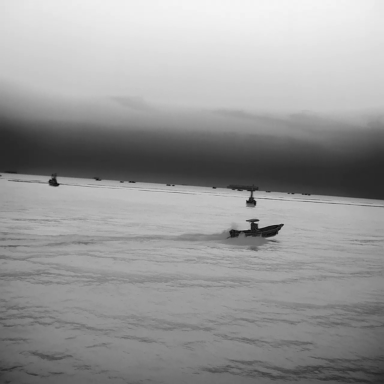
There are three objects shown in the infrared image, including a canoe, and two sailboats.